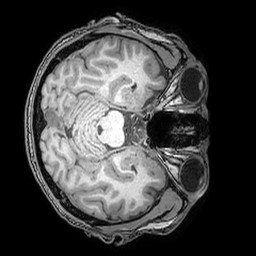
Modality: T1w
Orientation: axial
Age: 29
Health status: ill
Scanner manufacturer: philips
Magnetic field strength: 3 T
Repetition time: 0.007 s
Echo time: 0.0035 s